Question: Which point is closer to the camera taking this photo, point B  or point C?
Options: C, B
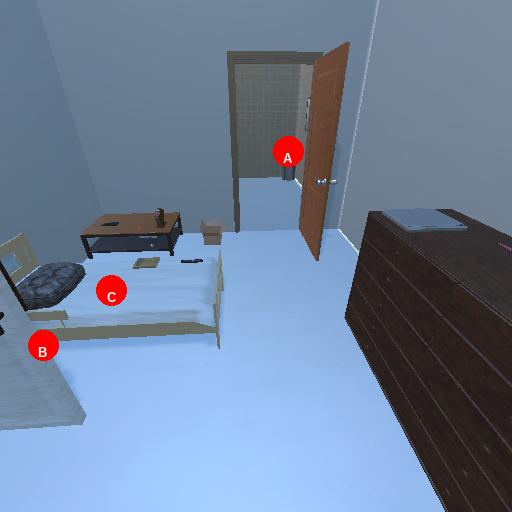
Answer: C